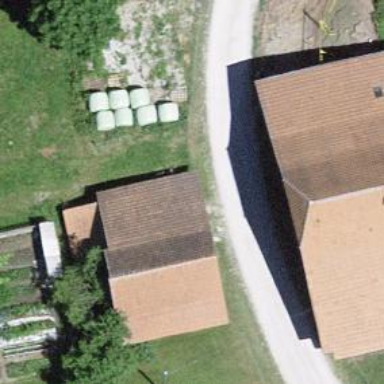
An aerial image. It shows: Rural barn.